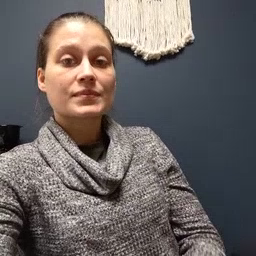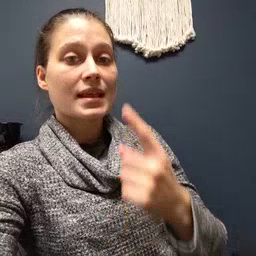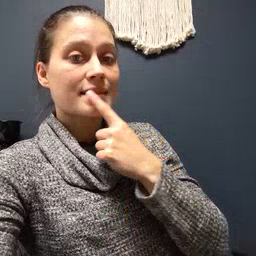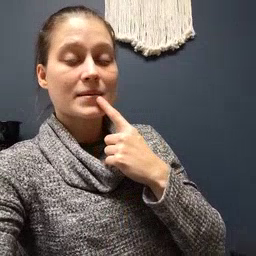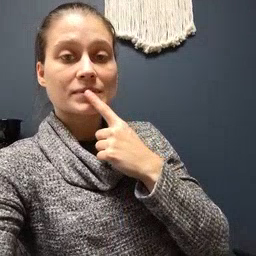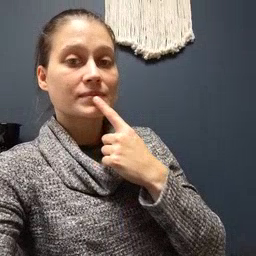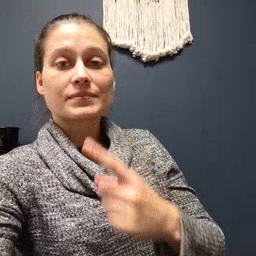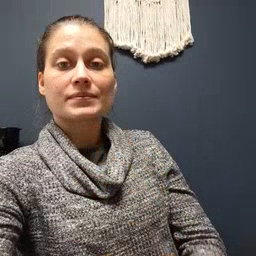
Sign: lips